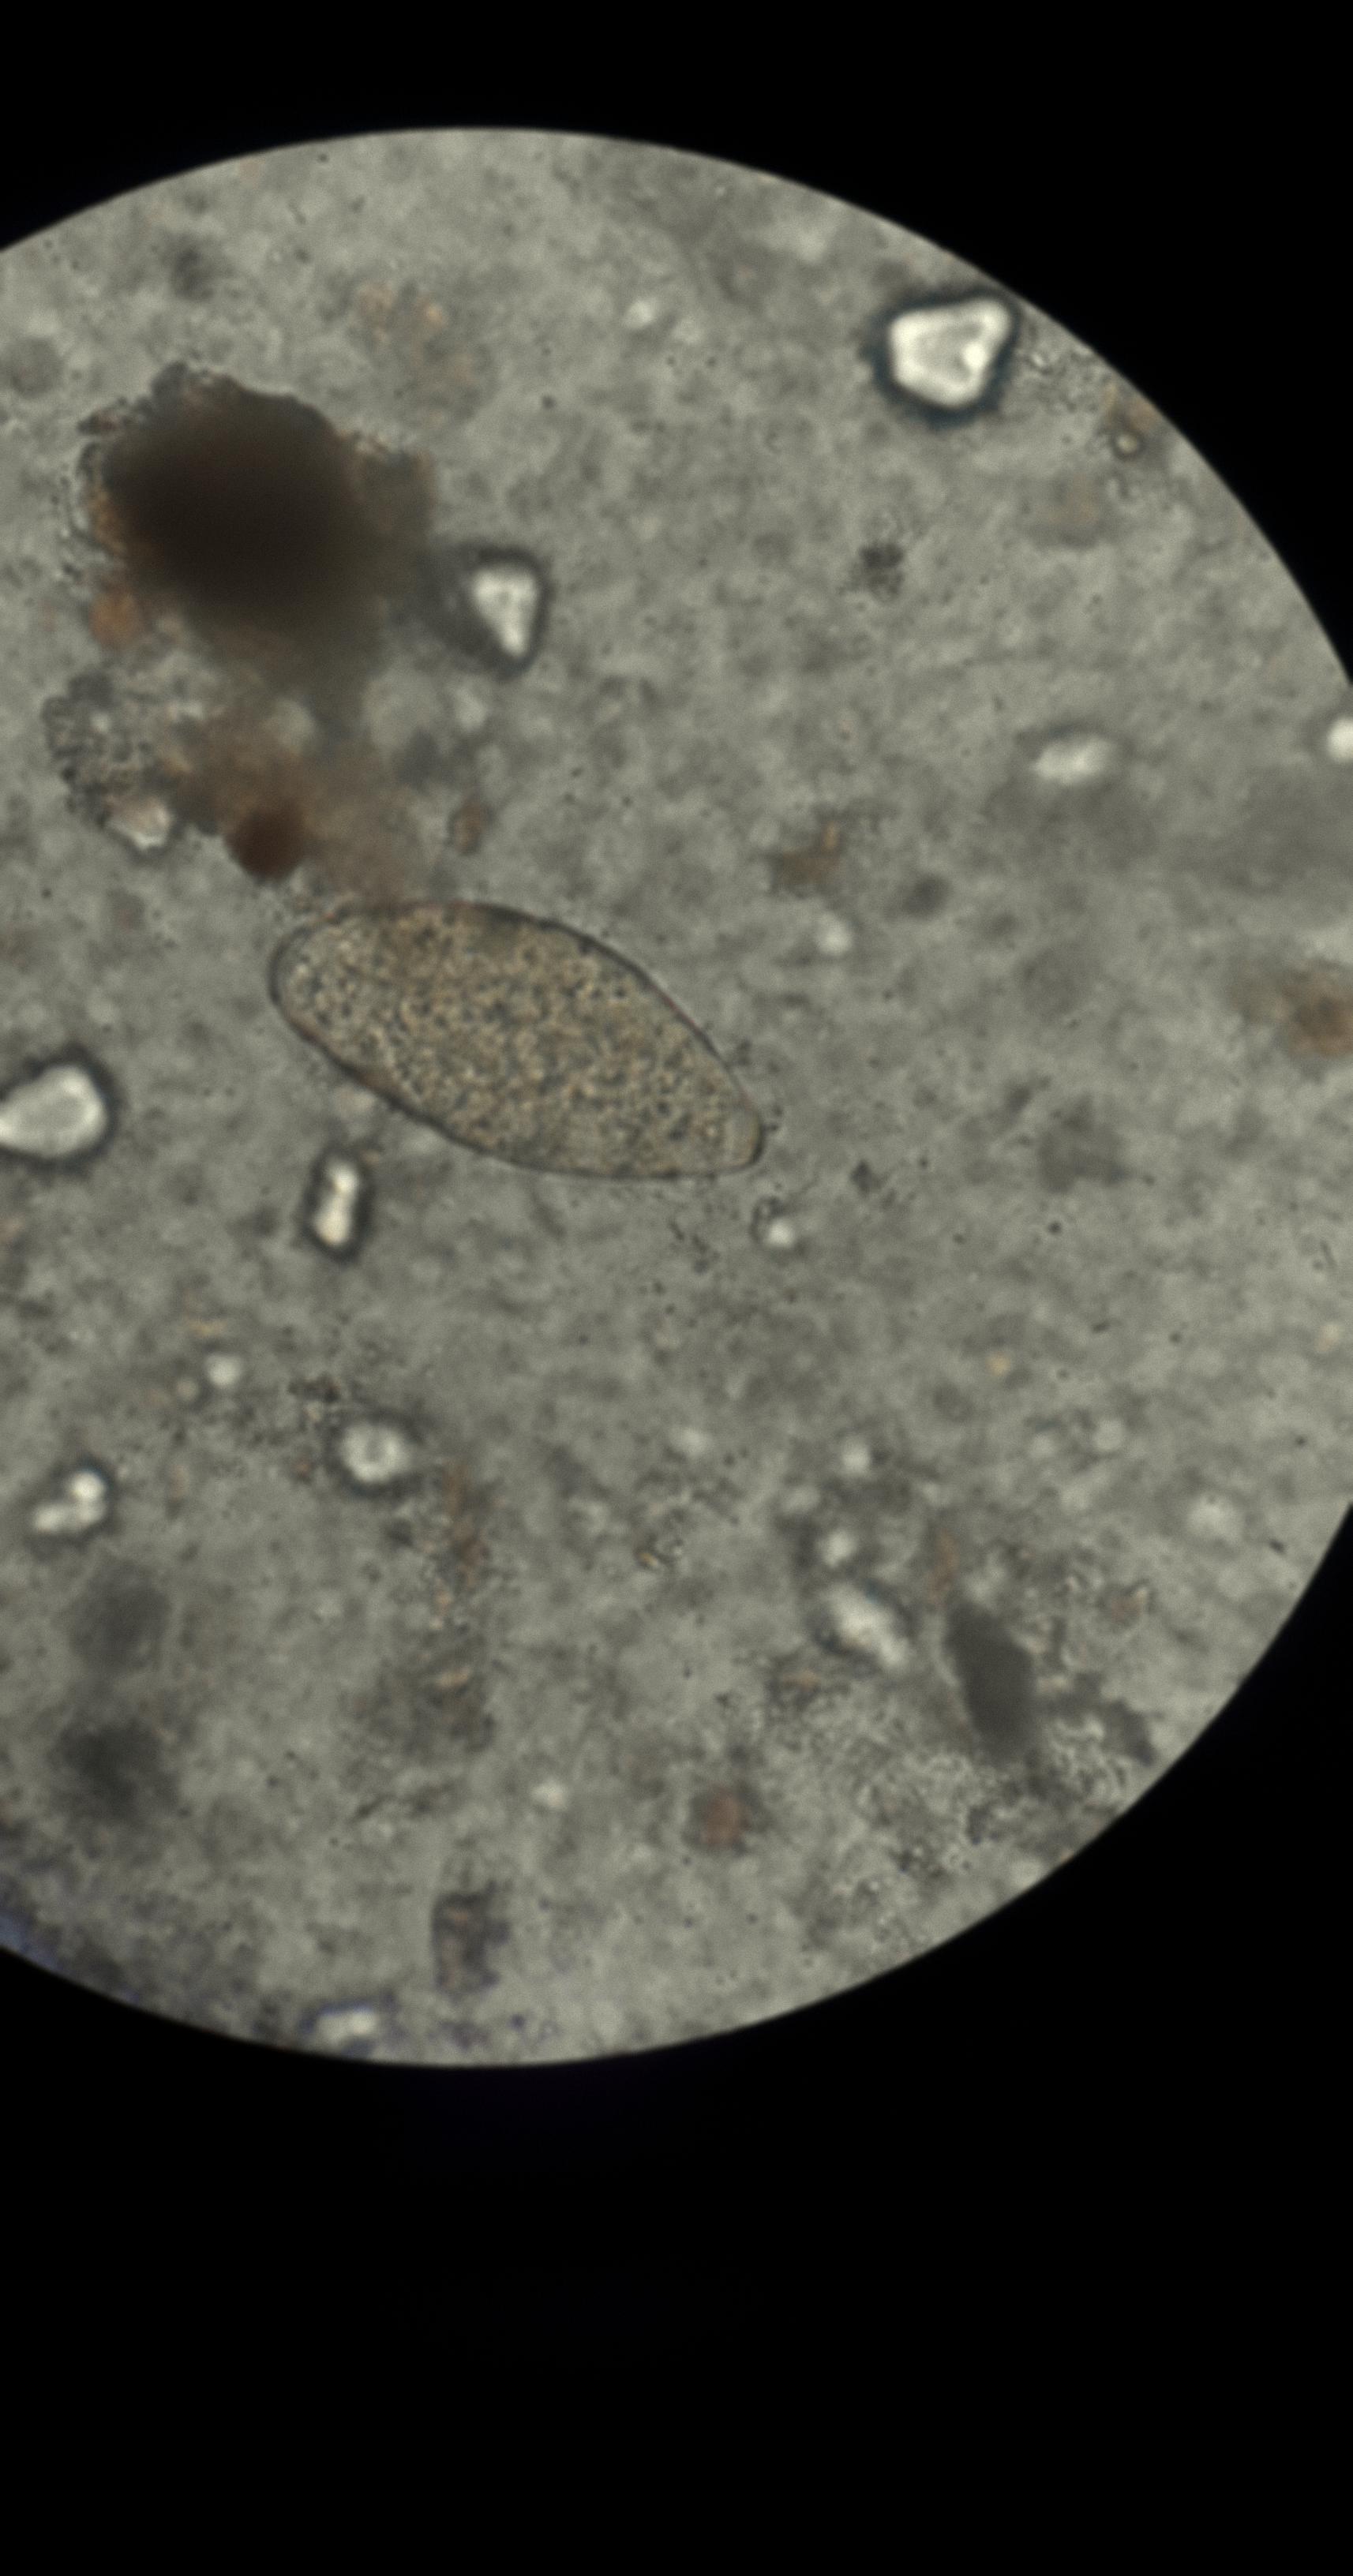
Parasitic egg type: Fasciolopsis buski